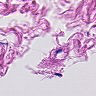
Metastatic tissue present: no